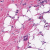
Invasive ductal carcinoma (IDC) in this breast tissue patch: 1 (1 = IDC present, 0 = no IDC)